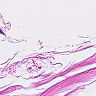
Metastatic tissue present: no